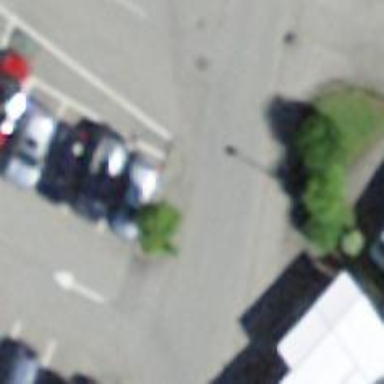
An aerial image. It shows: Parking aisle designated as service road.